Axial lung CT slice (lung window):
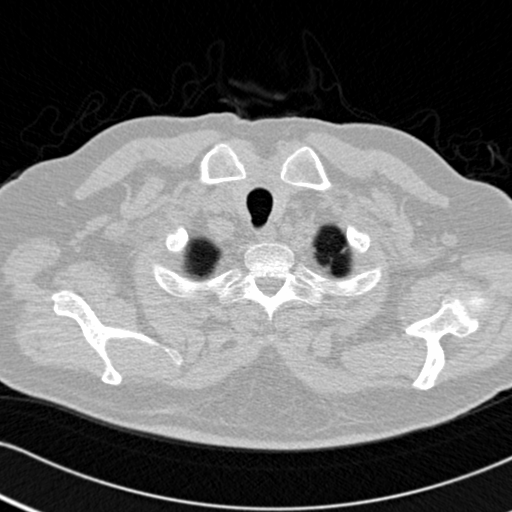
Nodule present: no